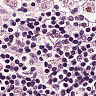
Metastatic tissue present: no